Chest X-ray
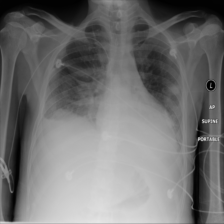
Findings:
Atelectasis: negative
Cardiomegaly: negative
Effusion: positive
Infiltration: negative
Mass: negative
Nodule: negative
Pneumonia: negative
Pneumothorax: negative
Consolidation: negative
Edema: negative
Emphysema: negative
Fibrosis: negative
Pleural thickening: negative
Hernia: negative